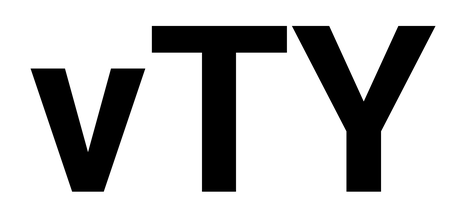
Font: Roboto_Bold